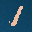
Label: 1